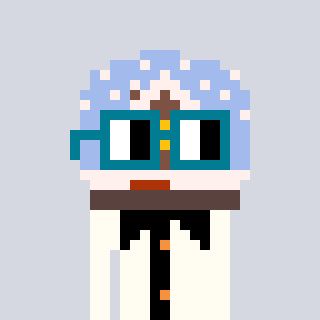
a pixel art character with square dark green glasses, a snow globe-shaped head and a grayscale-colored body on a cool background